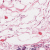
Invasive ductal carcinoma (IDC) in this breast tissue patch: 0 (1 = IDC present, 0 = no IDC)